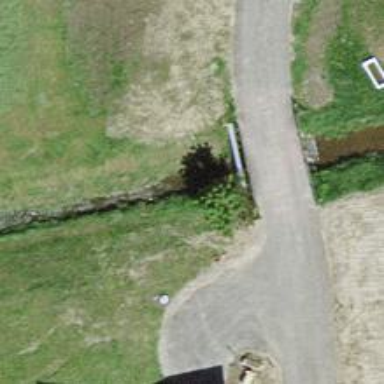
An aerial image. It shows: Culvert tunnel.